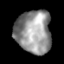
Tissue: lung
Cell type: Epithelial cells
Senescence score: 0.1756
Nuclear area (px): 1508
Mean DAPI intensity: 148.304